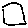
Label: square